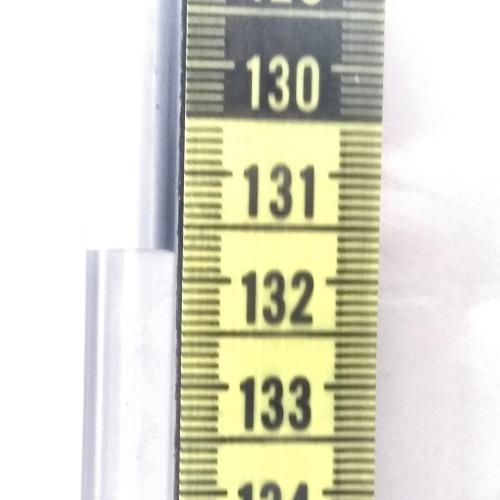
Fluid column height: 131.8 cm